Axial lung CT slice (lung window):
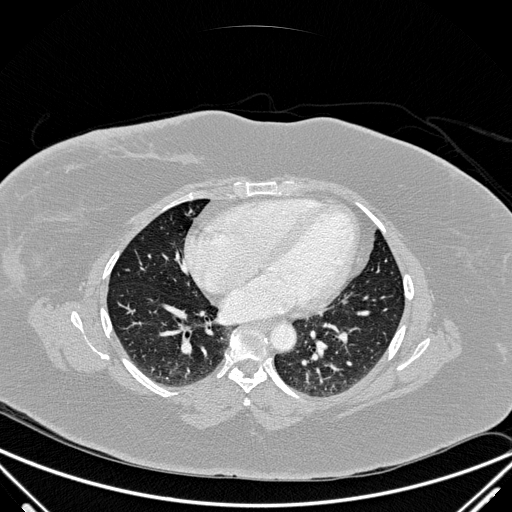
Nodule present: no